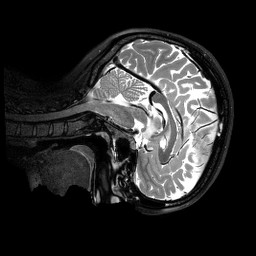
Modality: T2w
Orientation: sagittal